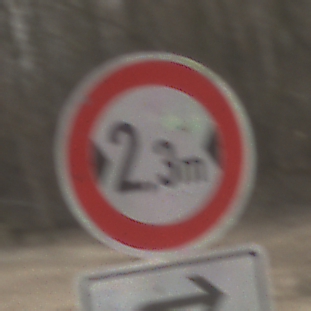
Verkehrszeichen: TatsaechlicheBreite2Komma3
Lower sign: RichtungsangabeDurchPfeile5
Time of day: MorningAfternoon
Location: Outdoor (Nature)
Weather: PartlyCloudy
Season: Winter
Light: Natural